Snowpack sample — Snodgrass Mountain, Crested Butte, Colorado (2/4/25, 12:06 PM MST)
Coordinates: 38.923, -106.968
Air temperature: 35 °F
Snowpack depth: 80 cm
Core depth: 10 cm
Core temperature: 32 °F
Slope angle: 14°, slope face: 78°
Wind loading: low
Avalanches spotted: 0
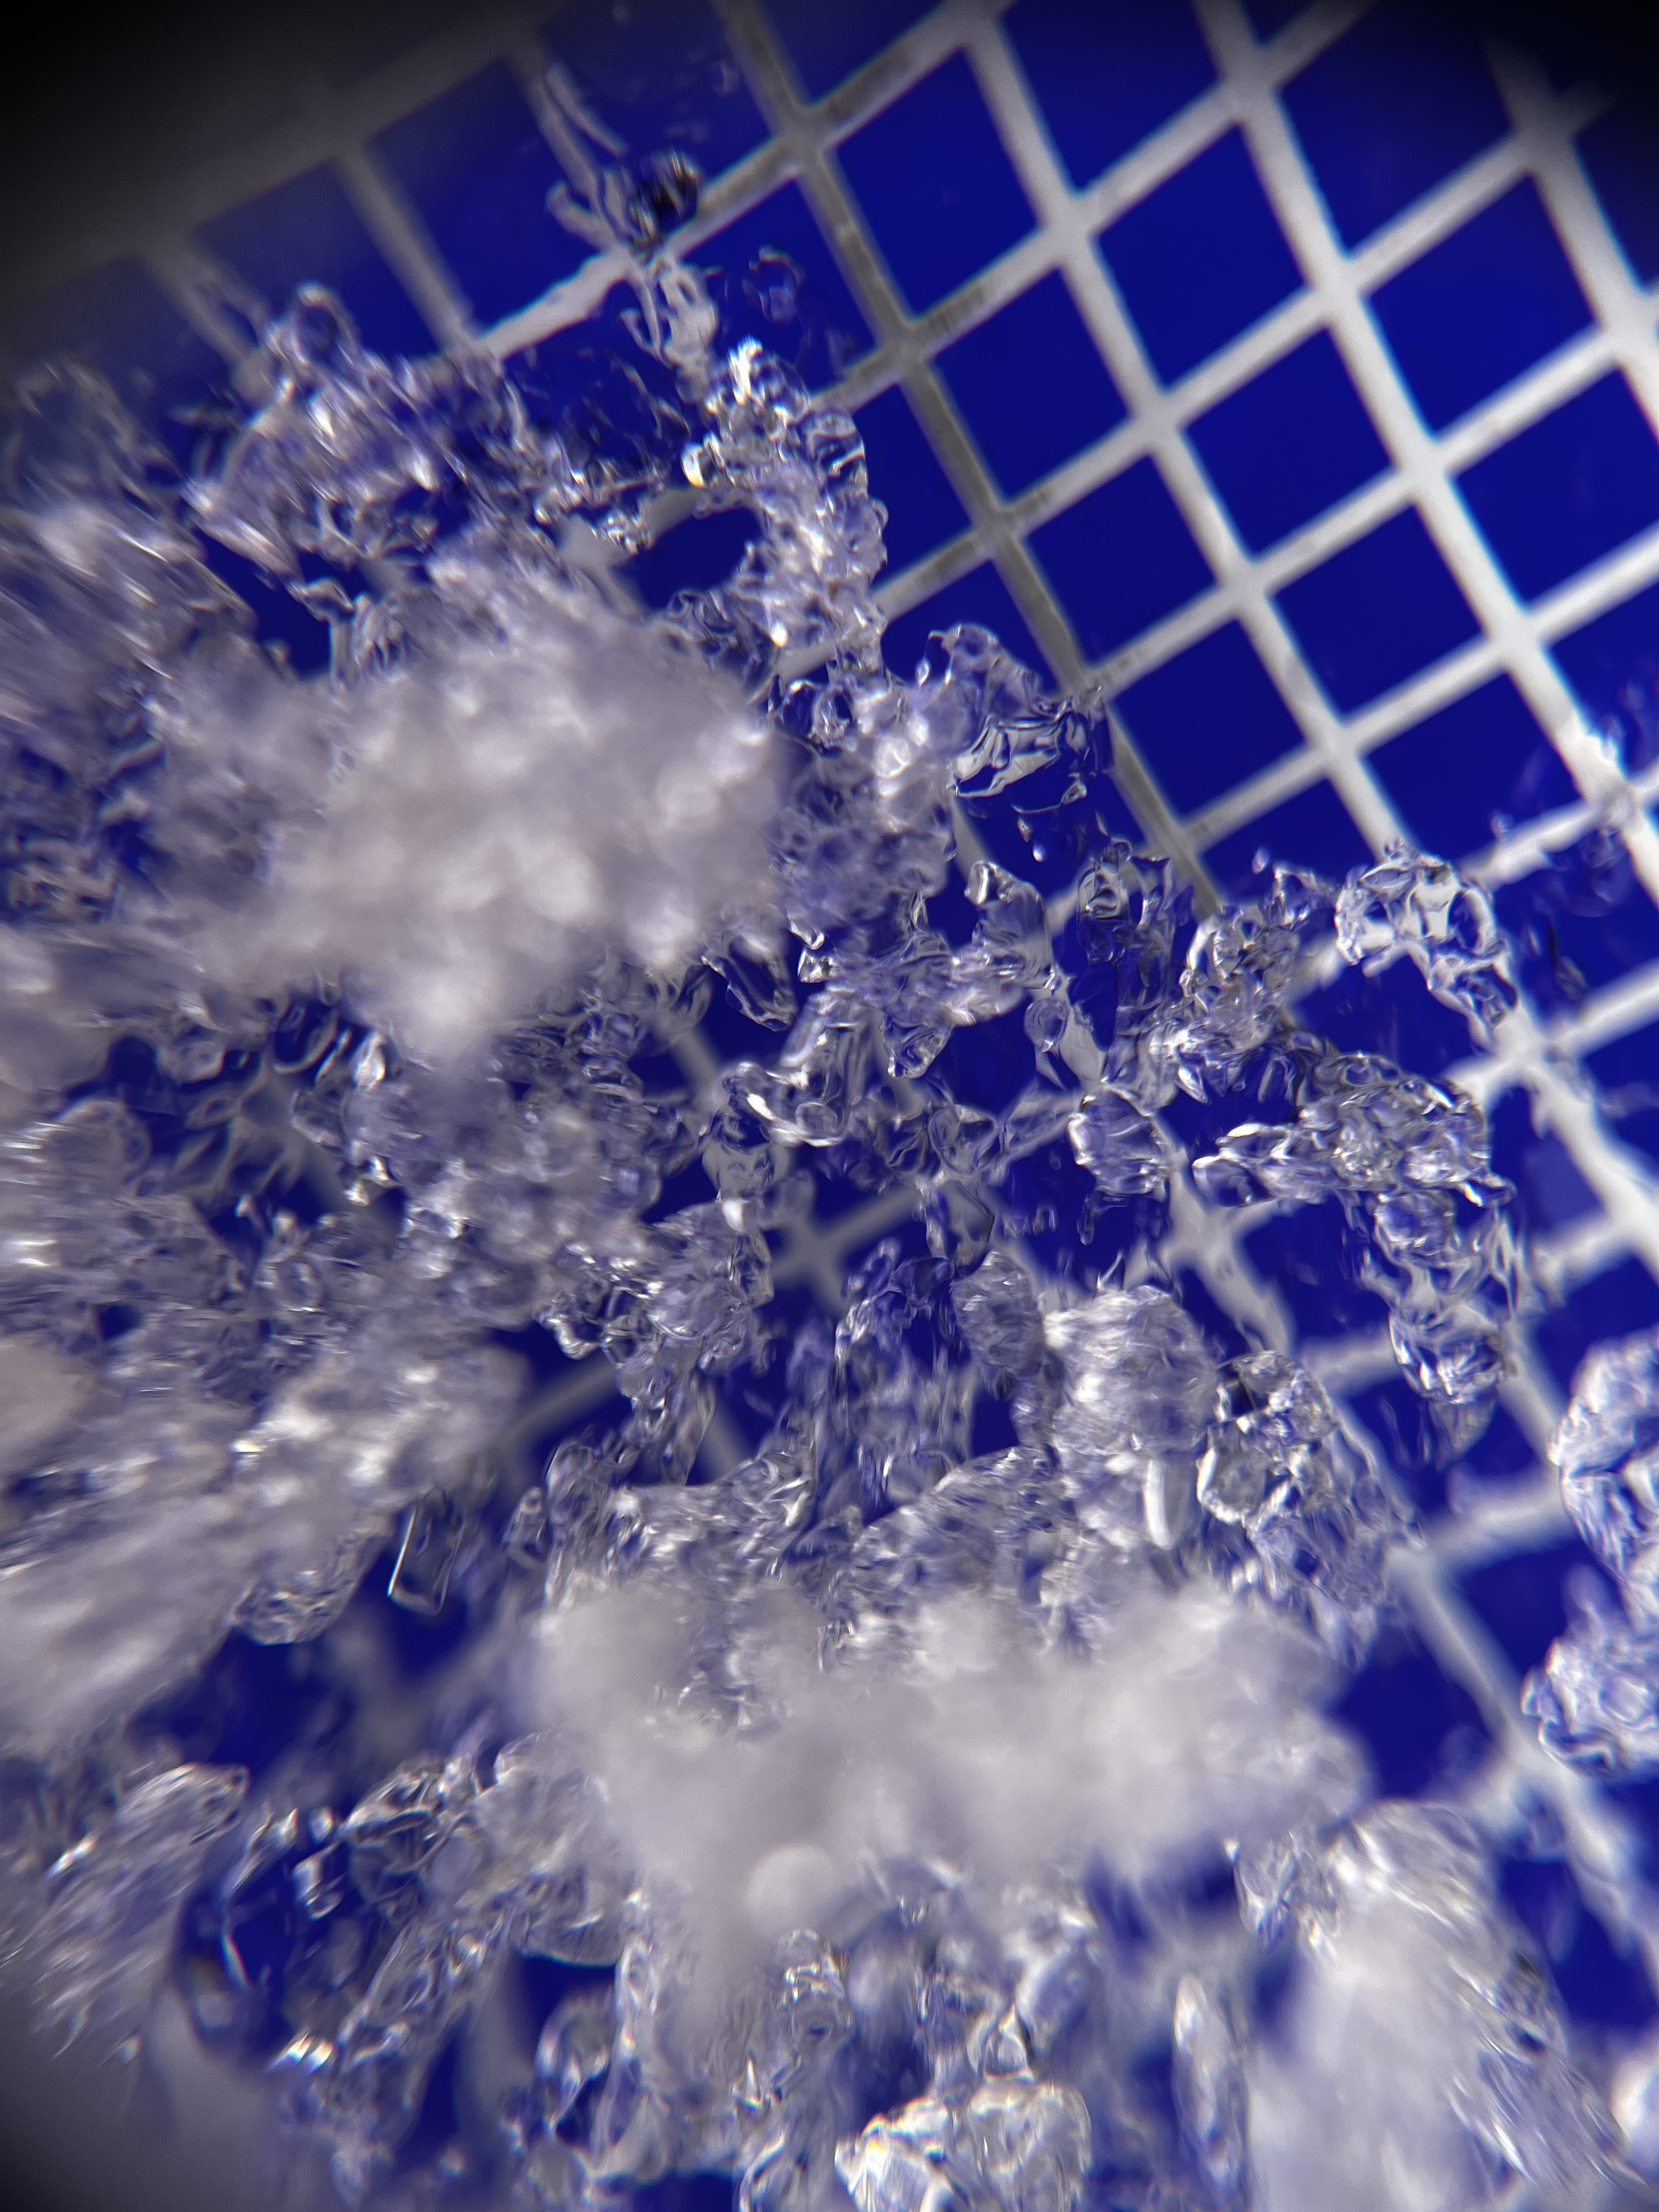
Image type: magnified_profile
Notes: No avalanches nearby, unusually warm weather for the last month reported by residents, Collected 25 yards from treeline